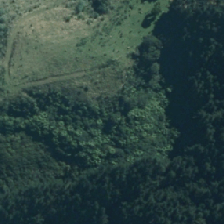
Land cover: grose_broom